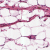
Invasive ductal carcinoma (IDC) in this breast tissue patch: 0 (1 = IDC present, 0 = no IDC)